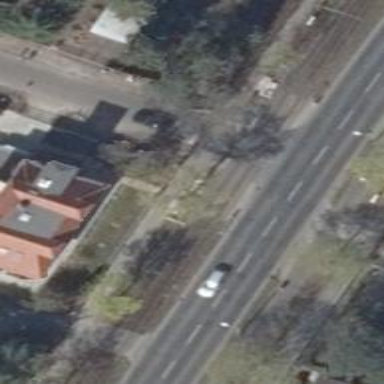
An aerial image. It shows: Tram crossing on the railway.